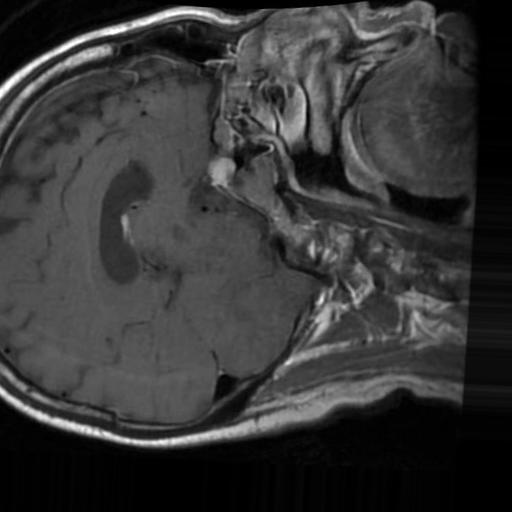
Label: brain_tumor